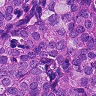
Metastatic tissue present: yes